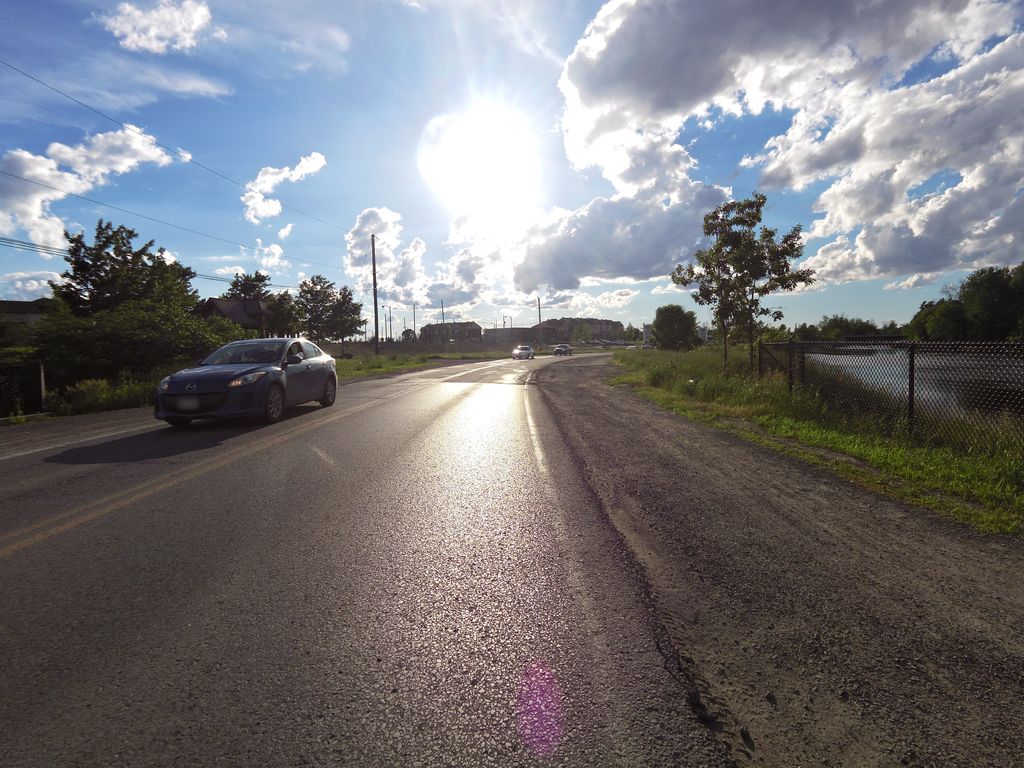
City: ottawa-gatineau